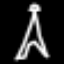
Label: The Eiffel Tower